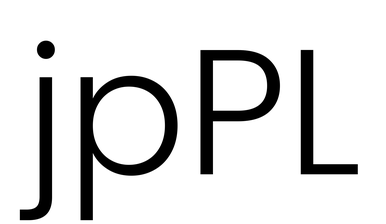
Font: Poppins-Light